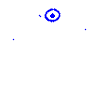
Particle: kaon